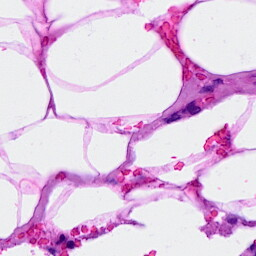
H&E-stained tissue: Breast